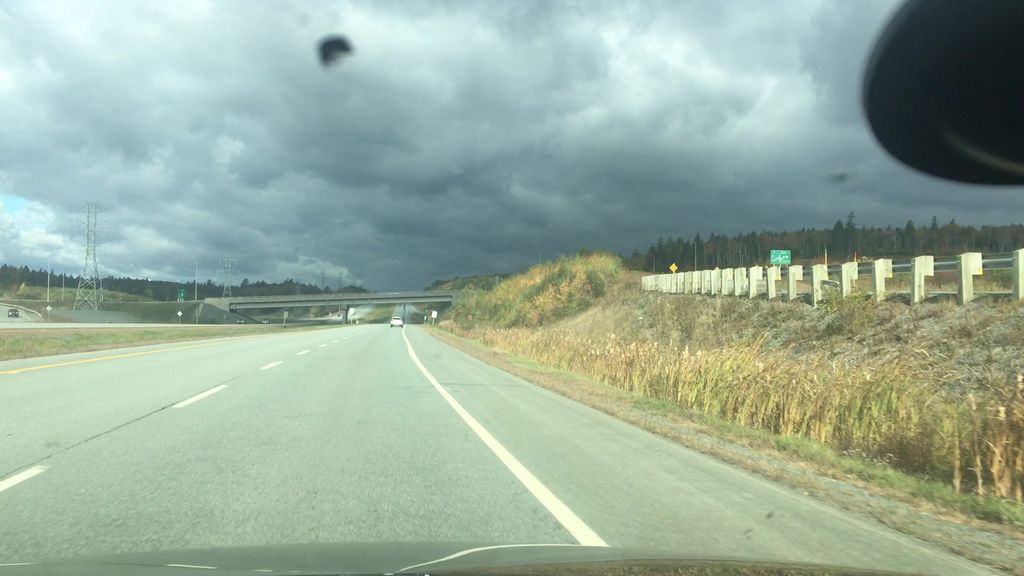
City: halifax